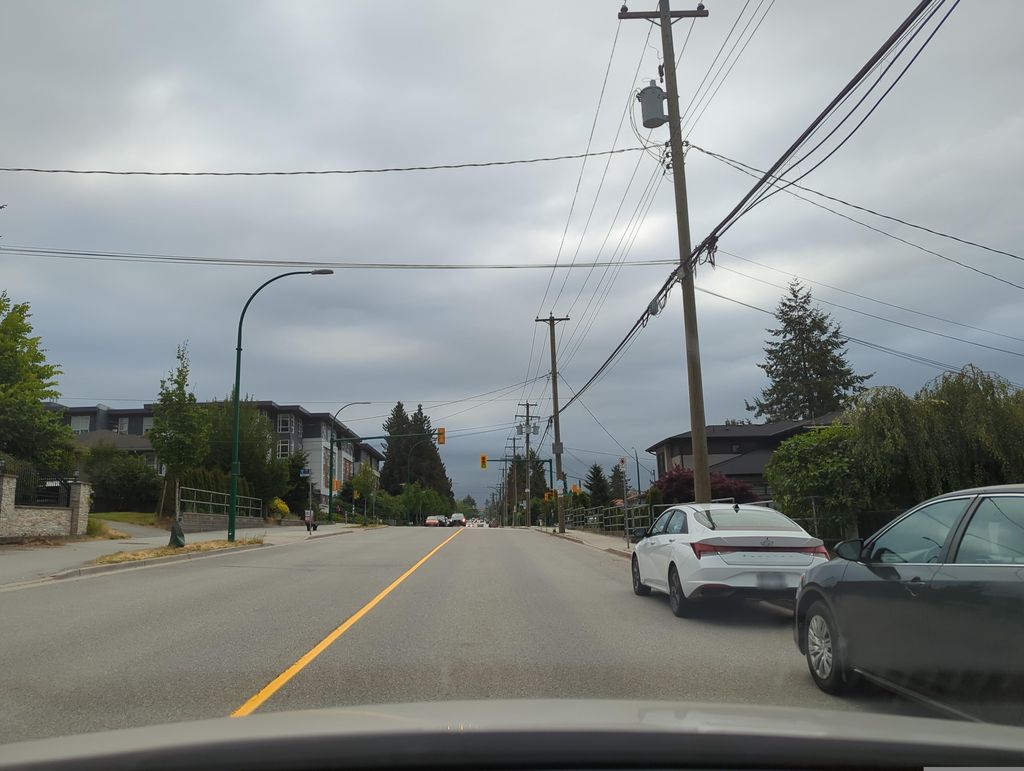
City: vancouver